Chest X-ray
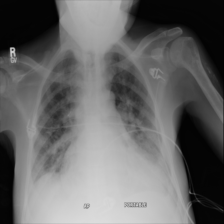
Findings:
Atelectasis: negative
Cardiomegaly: positive
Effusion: positive
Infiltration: negative
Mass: negative
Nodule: negative
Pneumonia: negative
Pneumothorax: negative
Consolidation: negative
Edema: negative
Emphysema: negative
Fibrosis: negative
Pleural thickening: negative
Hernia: negative